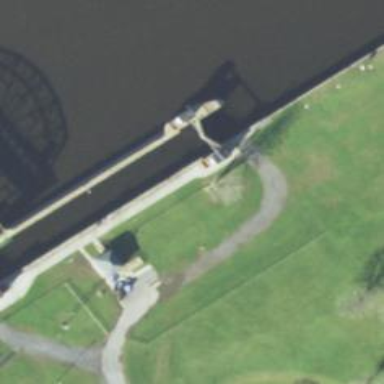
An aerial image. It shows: Lock gate along waterway.